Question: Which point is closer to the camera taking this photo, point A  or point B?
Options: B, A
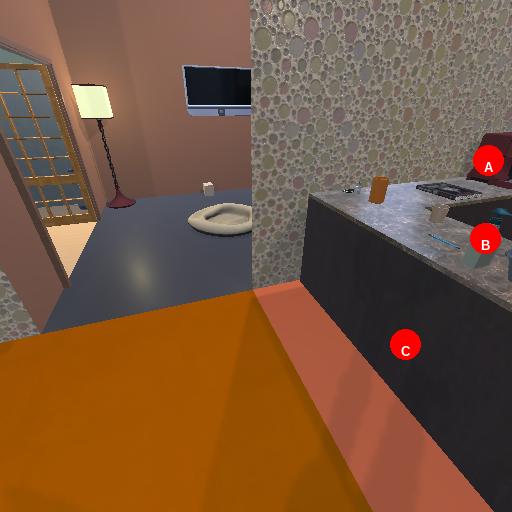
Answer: B